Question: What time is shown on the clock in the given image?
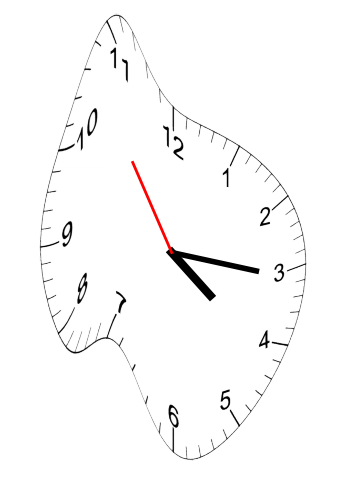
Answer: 04:15:54